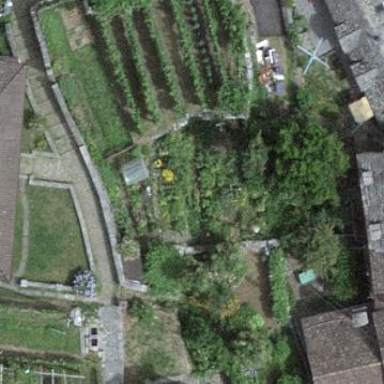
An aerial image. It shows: Garden that is leisure land.